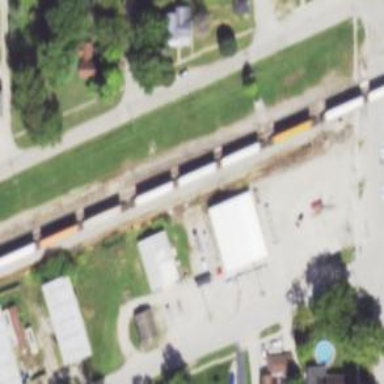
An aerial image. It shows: Railway spur service.